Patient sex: M
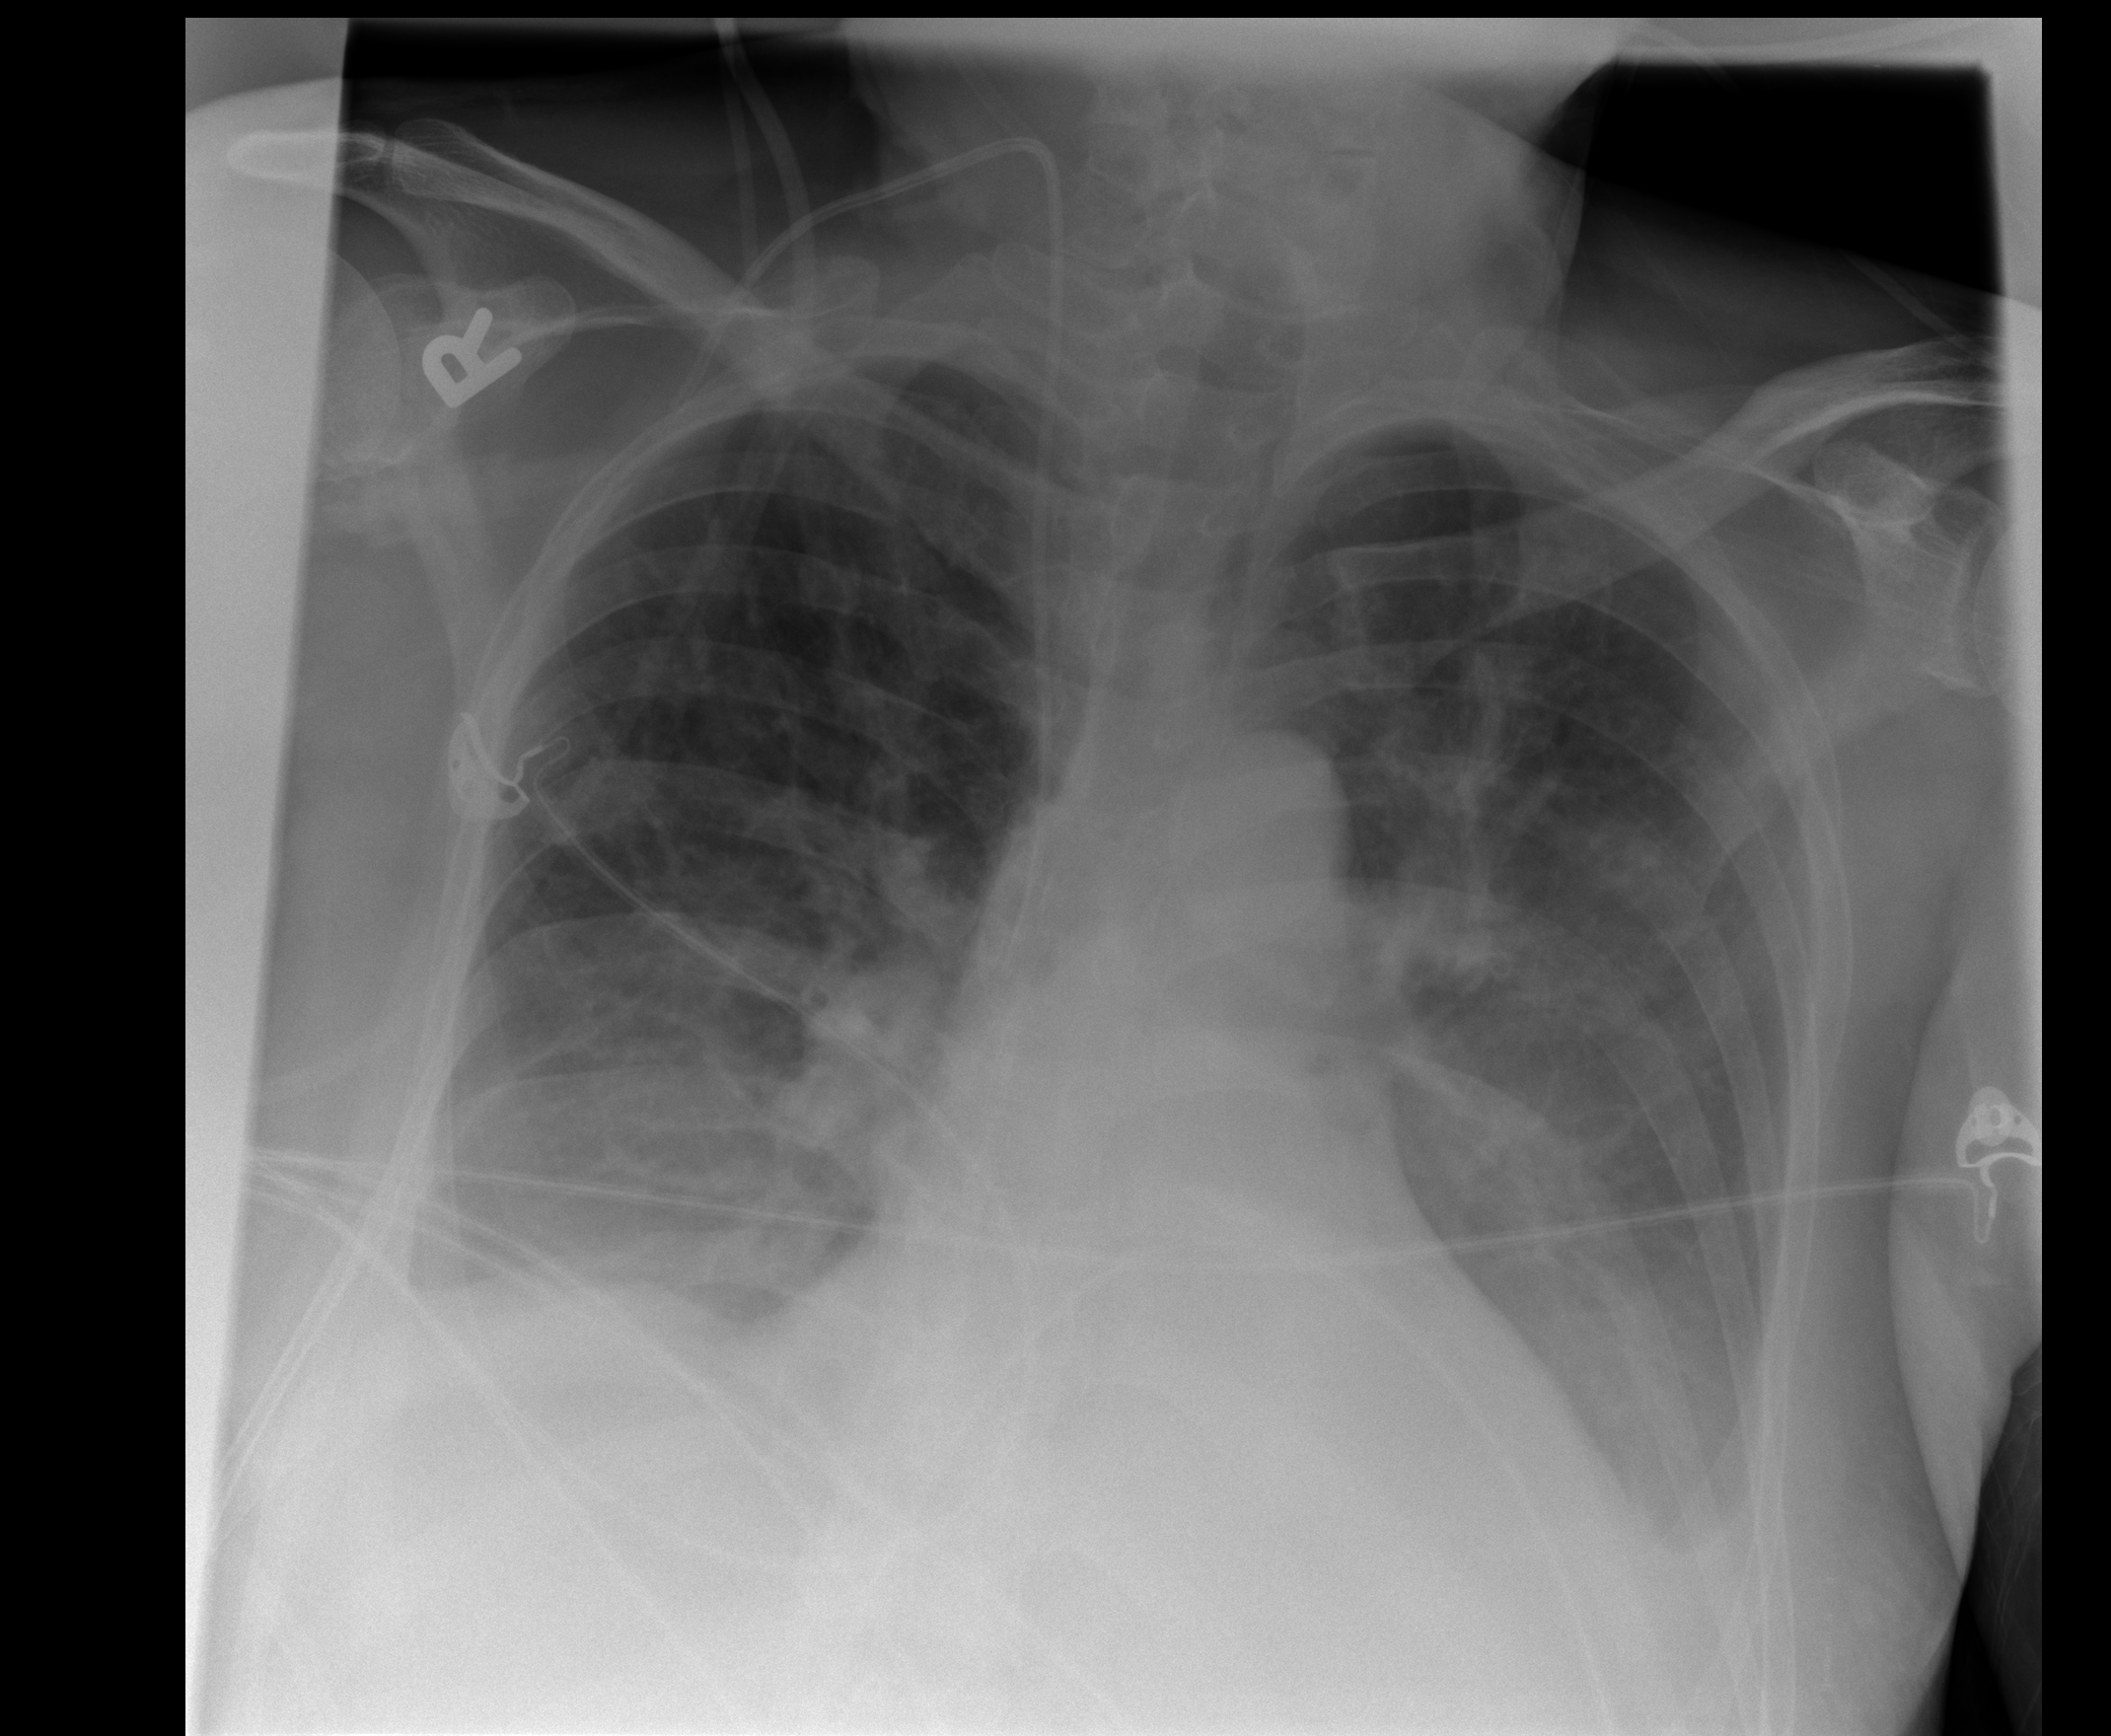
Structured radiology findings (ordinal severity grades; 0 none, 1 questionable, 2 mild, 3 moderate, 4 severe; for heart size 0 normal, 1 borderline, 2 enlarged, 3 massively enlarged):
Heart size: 2
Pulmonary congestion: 0
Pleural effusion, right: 2
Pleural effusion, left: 2
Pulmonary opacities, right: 0
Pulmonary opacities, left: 0
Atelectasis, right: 2
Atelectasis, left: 2